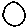
Label: circle